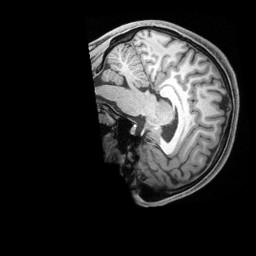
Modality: T1w
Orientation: sagittal
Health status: healthy
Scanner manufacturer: siemens
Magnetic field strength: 3 T
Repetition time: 2.4 s
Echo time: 0.00201 s